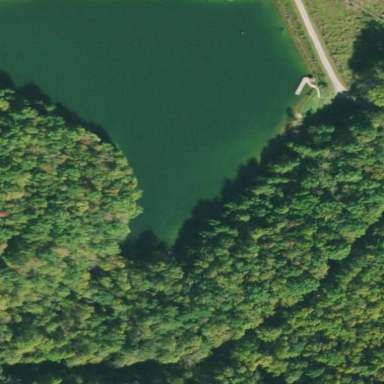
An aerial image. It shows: Reservoir of natural water.